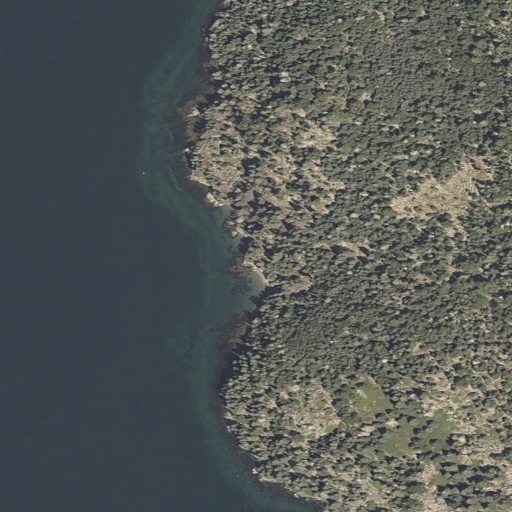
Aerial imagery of beach in Maine named Walton Beach containing open water, evergreen forest, mixed forest, herbaceous wetlands, and grassland